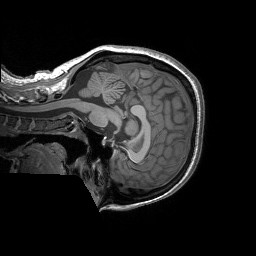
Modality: T1w
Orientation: sagittal
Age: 21
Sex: female
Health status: healthy
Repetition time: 1.9 s
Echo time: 0.00252 s